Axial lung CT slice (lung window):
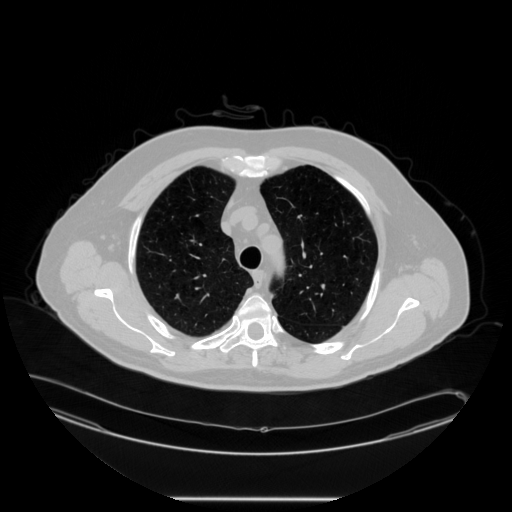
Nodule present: no